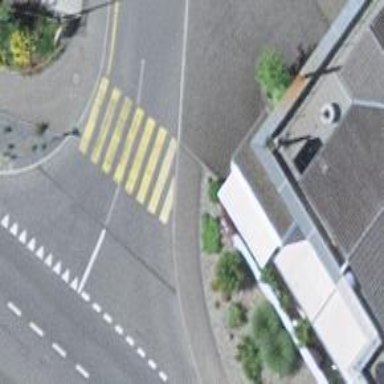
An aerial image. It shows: Pedestrian crossing with zebra markings on the footway.